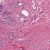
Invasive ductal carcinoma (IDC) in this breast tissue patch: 0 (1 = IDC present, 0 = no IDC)